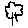
Label: tree